Question: I'm trying to recreate a program I made in Lua. I've been trying to translate it to Python (3.5.0)
The program is meant to allow the user to input a certain number of iterations and then the program goes through them and displays the value of pi.

So let's say the user inputs the iteration of 1, the program goes through the formula (in the picture) and does the math. The first iterations would be pi = 4/1 which would make the value of pi = 4. Here's a list of a few iterations and their values of pi: <URL>.
Also, if you would like to see my code using Lua here are two links <URL> and I have another more complex one, but it wouldn't work in Python. Another example, if the user inputs the iteration of 5 the program would calculate the value of pi to be 3.339.
AND as I said I've attempted to make it in Python, but I just can't do it. Any suggestions would be appreciative. Here is what I have written (it is most defintetly wrong):
'''
def estimate_pi( iterations, pi = 0 ):
print("How many iterations?")
iterations = input()
sign = -1.0
for n in range(iterations):
sign = sign*-1 # alternate sign as 1 or -1
pi = pi+4/(n*2-1)*sign # multiply by sign for a + or - answer
print("Pi: ", pi) #print value of Pi
return;
'''
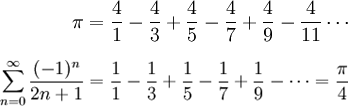
Answer: Your program is not wrong. You are missing that python's range goes '0..n-1'. Fixed and improved:
'''
def estimate_pi( iterations ):
sign,pi = 1,0.0
for n in range(iterations):
pi += 4/(n*2+1)*sign # multiply by sign for a + or - answer
# --- prev line's formula has +1 instead of -1
sign *= -1 # alternate sign as 1 or -1
return pi
print("How many iterations?")
print(estimate_pi(int(input())))
'''